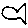
Label: fish